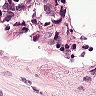
Metastatic tissue present: yes